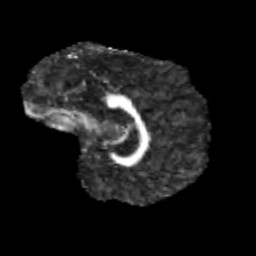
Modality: FA
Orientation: sagittal
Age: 11
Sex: male
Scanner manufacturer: siemens
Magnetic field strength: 3 T
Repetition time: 3.8 s
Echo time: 0.07 s